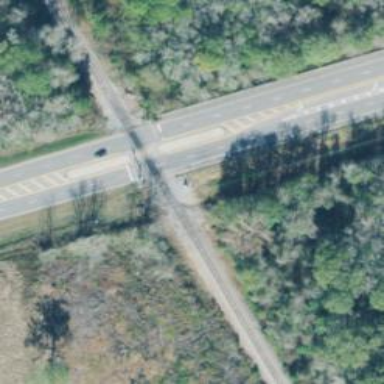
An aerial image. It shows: Asphalt road designated as trunk highway.